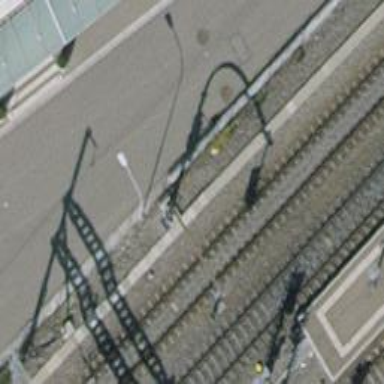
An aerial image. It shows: Railway signal.